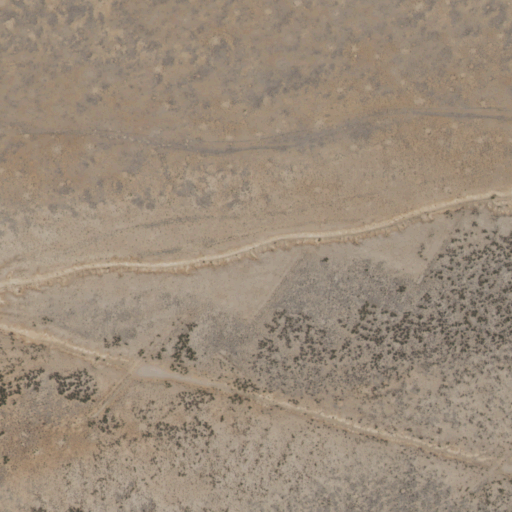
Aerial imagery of valley in New Mexico named Point of Rocks Canyon containing grassland and shrub